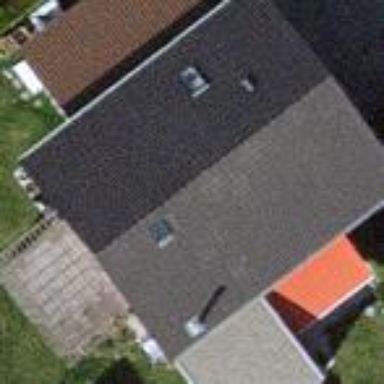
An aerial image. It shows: Simple house.